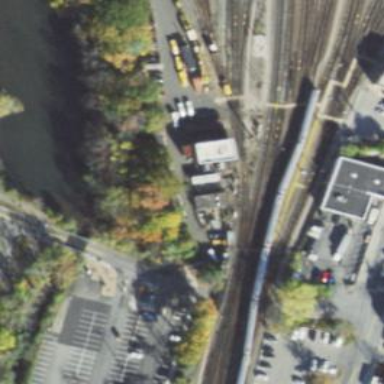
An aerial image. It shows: Railway signal.